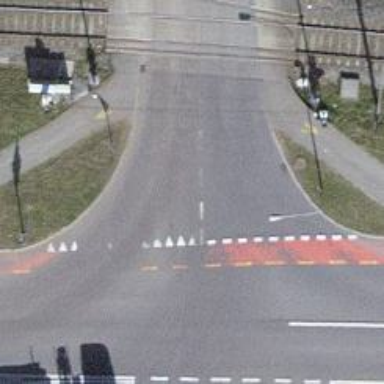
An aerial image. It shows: Road with "give way" sign.